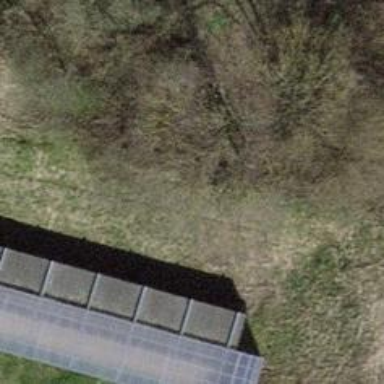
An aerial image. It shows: Retaining wall.